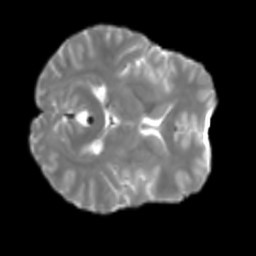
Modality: T2w
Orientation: axial
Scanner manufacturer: siemens
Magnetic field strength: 3 T
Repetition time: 4 s
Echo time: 0.0594 s